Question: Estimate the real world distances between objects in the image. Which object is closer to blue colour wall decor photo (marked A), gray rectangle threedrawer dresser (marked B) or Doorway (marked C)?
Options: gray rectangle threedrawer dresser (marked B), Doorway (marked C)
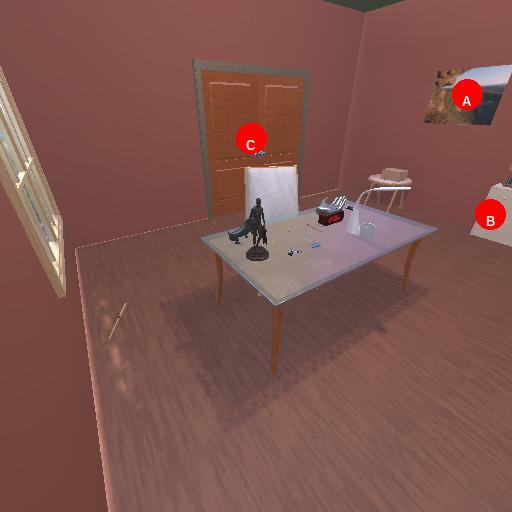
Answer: gray rectangle threedrawer dresser (marked B)